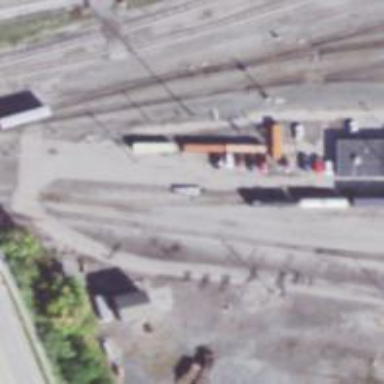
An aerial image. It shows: Railway yard.